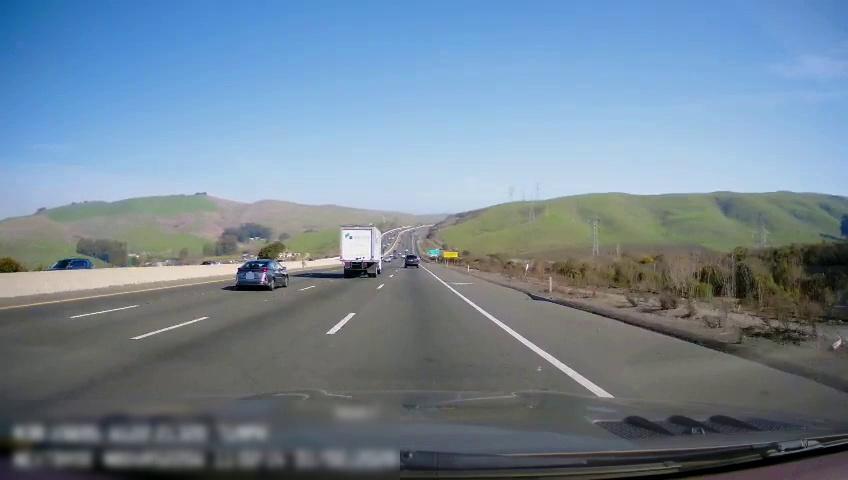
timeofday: Day
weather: Sunny
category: Drivable Space
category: Drivable Space
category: Vehicles | Car
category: Vehicles | Truck
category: Vehicles | SUV
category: Vehicles | SUV
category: Vehicles | Car
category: Lanes | Alternate Lane
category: Lanes | Alternate Lane
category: Lanes | Alternate Lane
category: Lanes | Current Lane
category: Lanes | Alternate Lane
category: Traffic | Signs
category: Traffic | Signs